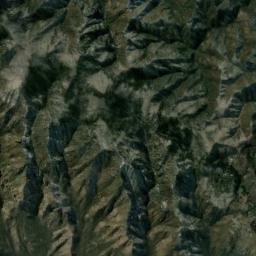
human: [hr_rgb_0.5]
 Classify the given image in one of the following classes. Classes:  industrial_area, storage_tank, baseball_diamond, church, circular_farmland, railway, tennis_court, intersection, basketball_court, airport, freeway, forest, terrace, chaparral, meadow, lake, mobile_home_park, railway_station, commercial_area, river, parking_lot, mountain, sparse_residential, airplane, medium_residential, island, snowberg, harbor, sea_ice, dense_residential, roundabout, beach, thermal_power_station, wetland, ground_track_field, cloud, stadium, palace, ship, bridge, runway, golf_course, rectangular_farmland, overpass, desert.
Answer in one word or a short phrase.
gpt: mountain